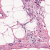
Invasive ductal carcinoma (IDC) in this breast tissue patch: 0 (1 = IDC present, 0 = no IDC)